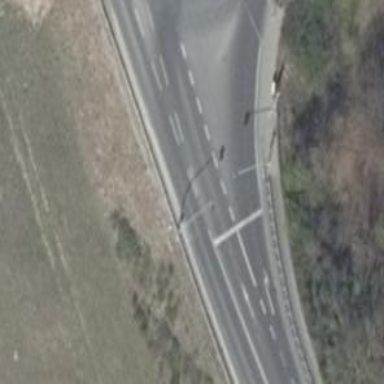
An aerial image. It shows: Road with traffic signals.